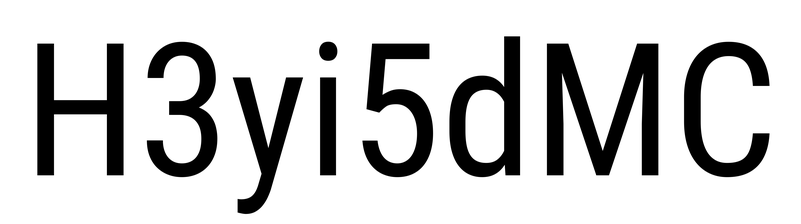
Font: Roboto_Condensed_Regular